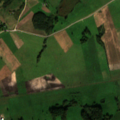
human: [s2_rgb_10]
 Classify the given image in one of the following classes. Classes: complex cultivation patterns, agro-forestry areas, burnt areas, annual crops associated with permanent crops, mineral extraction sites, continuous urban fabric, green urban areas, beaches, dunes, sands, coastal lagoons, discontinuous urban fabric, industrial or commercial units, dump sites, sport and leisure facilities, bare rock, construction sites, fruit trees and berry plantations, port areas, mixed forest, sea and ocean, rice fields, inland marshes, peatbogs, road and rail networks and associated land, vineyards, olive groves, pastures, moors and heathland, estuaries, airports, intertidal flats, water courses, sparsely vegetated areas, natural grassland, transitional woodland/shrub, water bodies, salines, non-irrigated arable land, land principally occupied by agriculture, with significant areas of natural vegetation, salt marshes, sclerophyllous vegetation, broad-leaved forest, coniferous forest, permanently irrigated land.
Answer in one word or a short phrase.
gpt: non-irrigated arable land, pastures, complex cultivation patterns, land principally occupied by agriculture, with significant areas of natural vegetation, broad-leaved forest